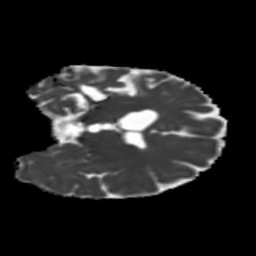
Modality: MD
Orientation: coronal
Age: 37
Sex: female
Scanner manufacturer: siemens
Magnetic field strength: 3 T
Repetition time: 5.25 s
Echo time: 0.08 s